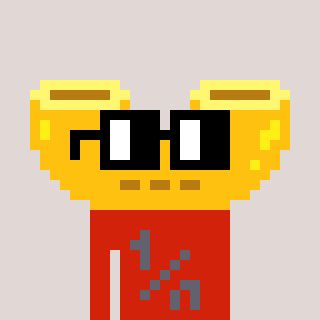
a pixel art character with square black glasses, a macaroni-shaped head and a red-colored body on a warm background